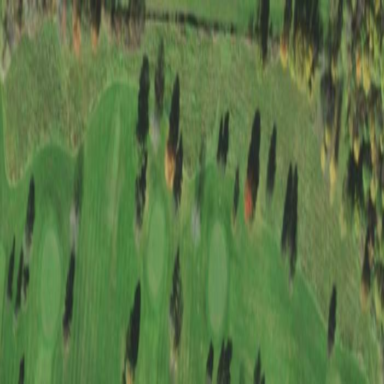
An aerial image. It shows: Rough area in golf course.